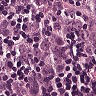
Metastatic tissue present: yes